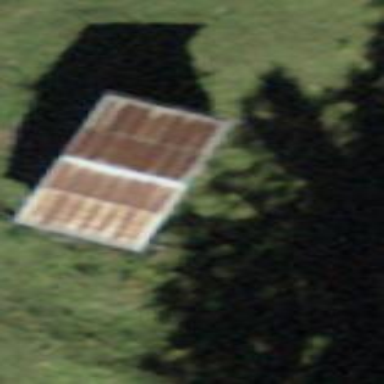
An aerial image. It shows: Rural barn.